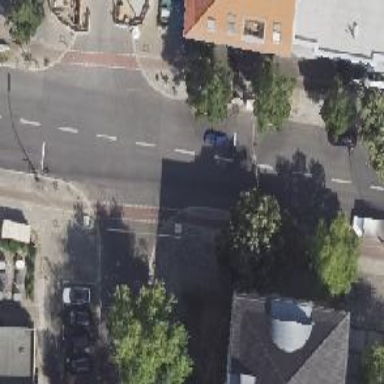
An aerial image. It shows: Unmarked crossing on the road.